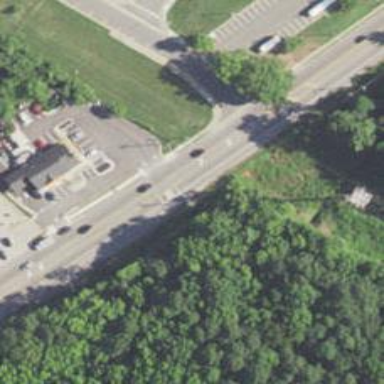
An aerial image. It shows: Marked crossing on the road.